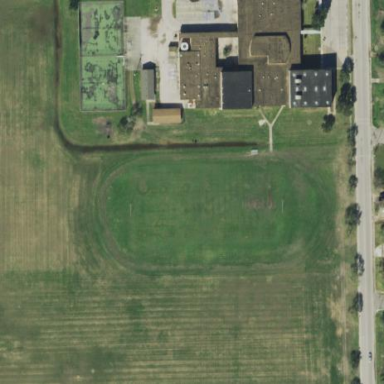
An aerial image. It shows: Athletic track located in leisure land area.